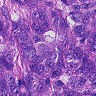
Metastatic tissue present: yes